The image is a 2-D grayscale rendering of a rotating-machine vibration signal (signal-to-image). Based on the visible evidence, which rotor condition applies: normal, misalignment, unbalance, looseness?
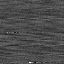
Answer: unbalance